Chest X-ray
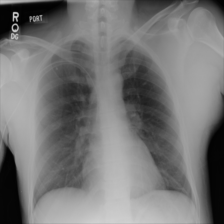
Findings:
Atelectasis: negative
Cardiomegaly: negative
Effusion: negative
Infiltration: negative
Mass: negative
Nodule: negative
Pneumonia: negative
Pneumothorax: negative
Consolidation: negative
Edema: negative
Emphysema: negative
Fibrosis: negative
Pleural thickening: negative
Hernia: negative